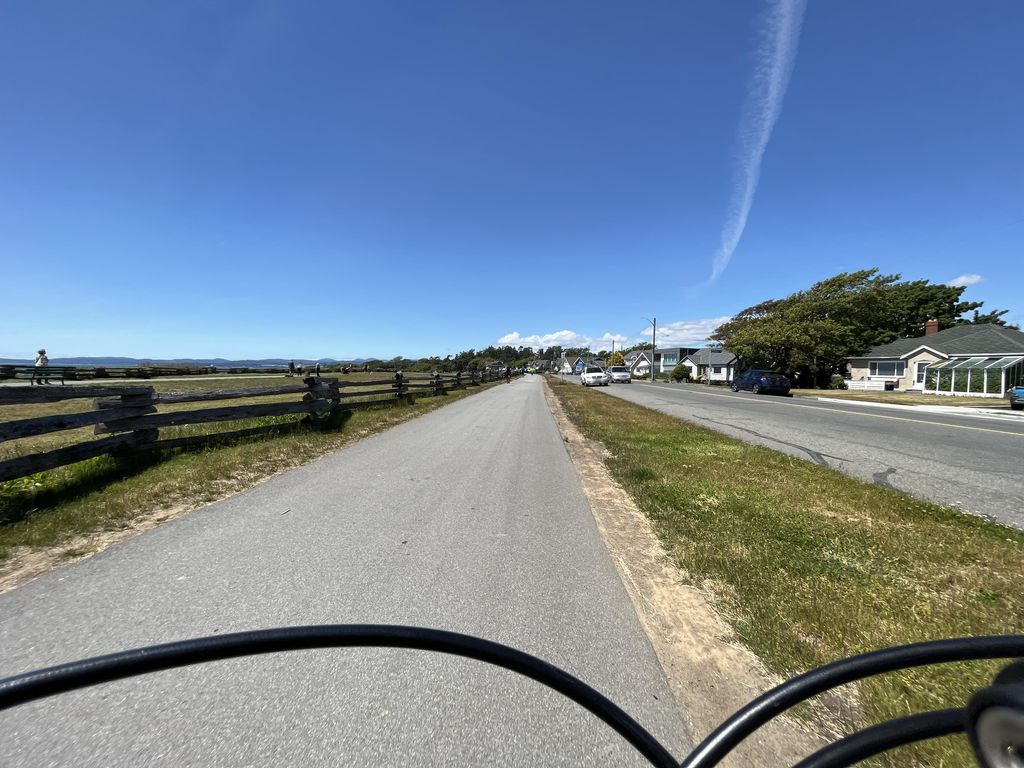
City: victoria